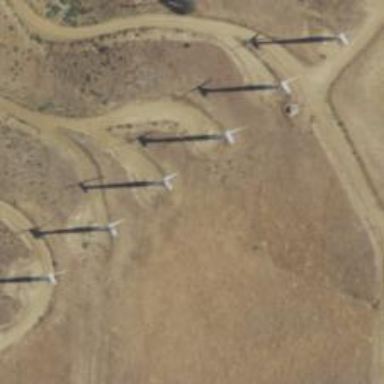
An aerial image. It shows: Wind generator powered by wind turbine.